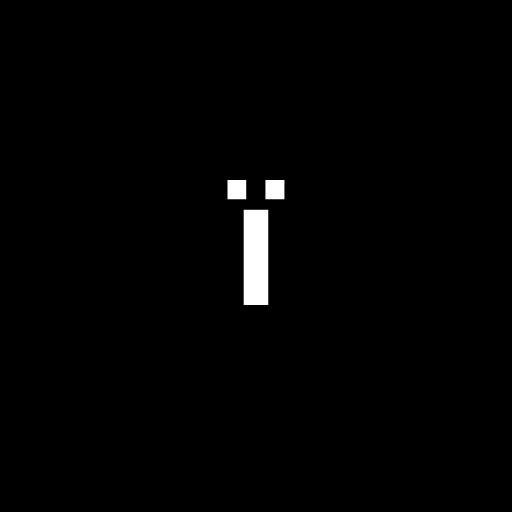
Character: ï
Unicode: U+00EF (LATIN SMALL LETTER I WITH DIAERESIS)